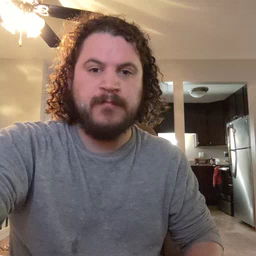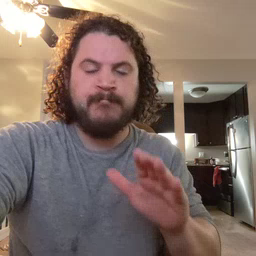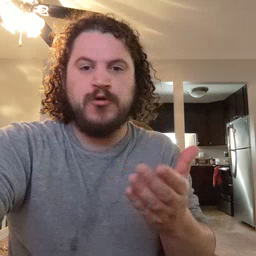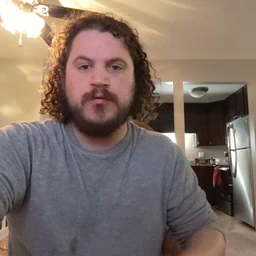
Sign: book